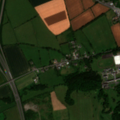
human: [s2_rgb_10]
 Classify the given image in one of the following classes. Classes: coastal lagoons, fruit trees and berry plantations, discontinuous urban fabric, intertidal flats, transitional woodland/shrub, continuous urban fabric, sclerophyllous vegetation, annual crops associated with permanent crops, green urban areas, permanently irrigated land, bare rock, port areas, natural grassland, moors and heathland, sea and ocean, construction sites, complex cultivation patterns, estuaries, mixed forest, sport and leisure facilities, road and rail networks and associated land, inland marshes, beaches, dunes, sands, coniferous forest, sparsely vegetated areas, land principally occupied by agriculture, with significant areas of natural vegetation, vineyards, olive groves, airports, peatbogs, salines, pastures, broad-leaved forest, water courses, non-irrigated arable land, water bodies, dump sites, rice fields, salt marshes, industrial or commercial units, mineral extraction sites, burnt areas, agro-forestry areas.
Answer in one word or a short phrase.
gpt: discontinuous urban fabric, non-irrigated arable land, pastures, land principally occupied by agriculture, with significant areas of natural vegetation, broad-leaved forest